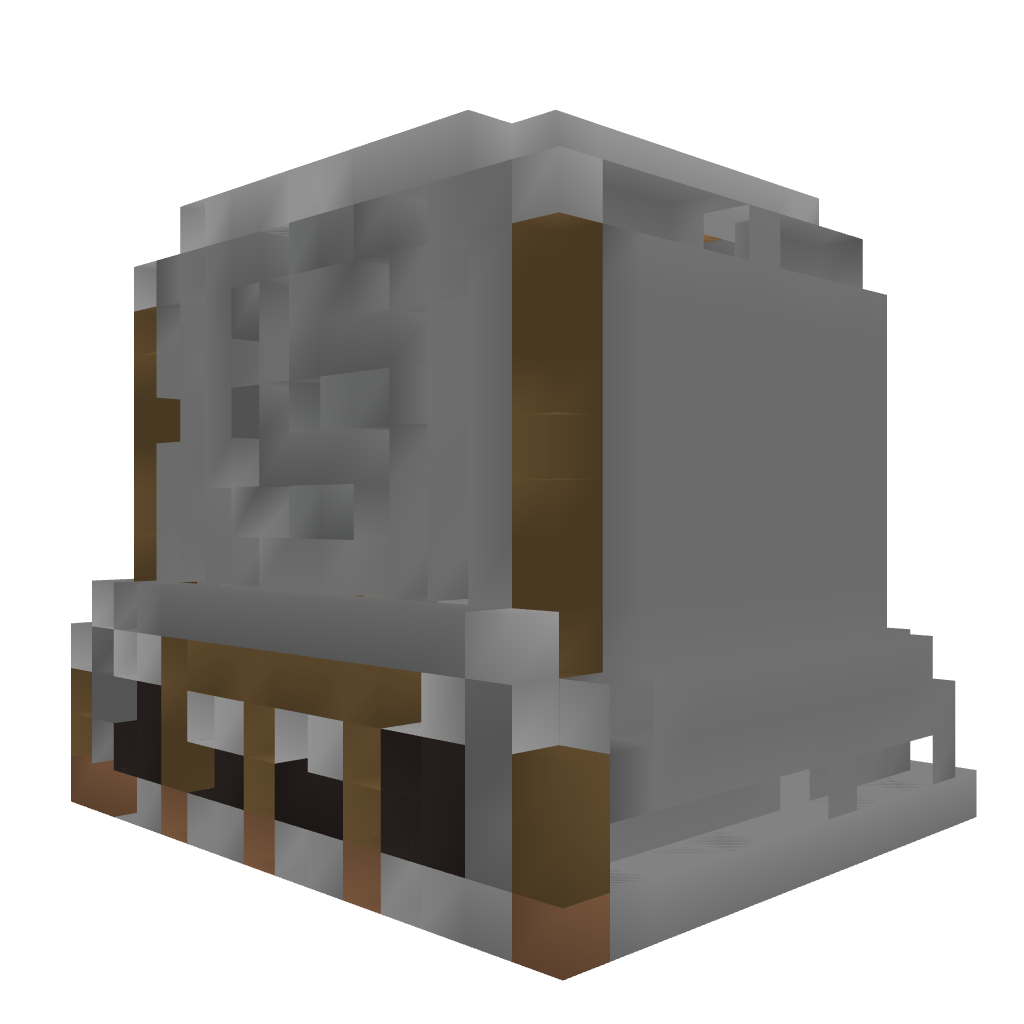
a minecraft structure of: Skin - Plant Melon / Watermelon